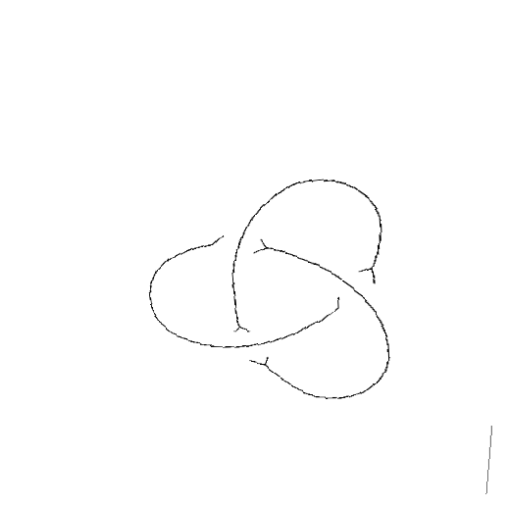
Crossing number: 3